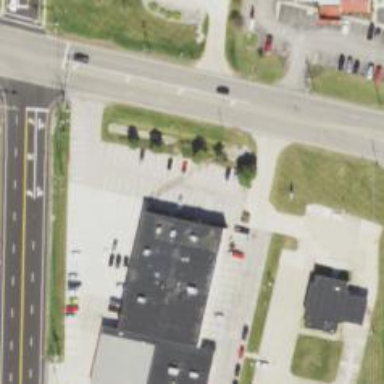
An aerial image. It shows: Retail building.